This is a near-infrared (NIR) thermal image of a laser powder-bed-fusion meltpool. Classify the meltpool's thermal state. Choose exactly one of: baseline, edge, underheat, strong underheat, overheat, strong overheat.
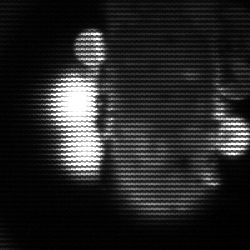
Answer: strong underheat